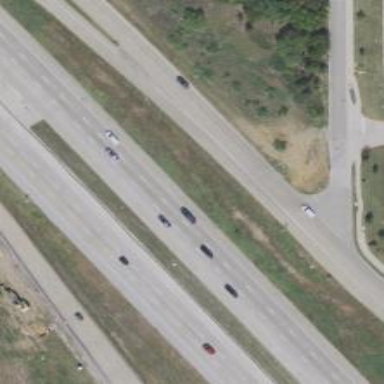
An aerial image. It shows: Secondary road with frontage road.